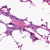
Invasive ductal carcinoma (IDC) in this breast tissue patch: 0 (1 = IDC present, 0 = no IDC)